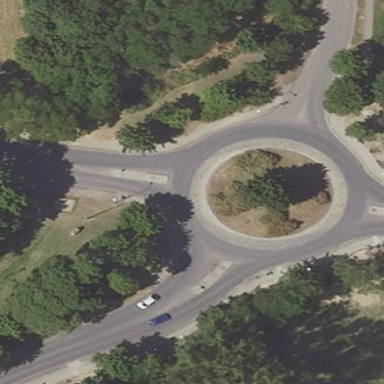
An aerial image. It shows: Residential road with asphalt surface leading to roundabout.